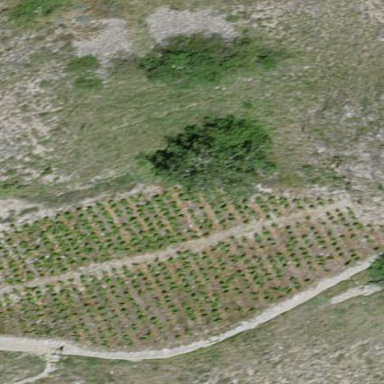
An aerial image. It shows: Beautiful vineyard in the countryside.